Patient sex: M
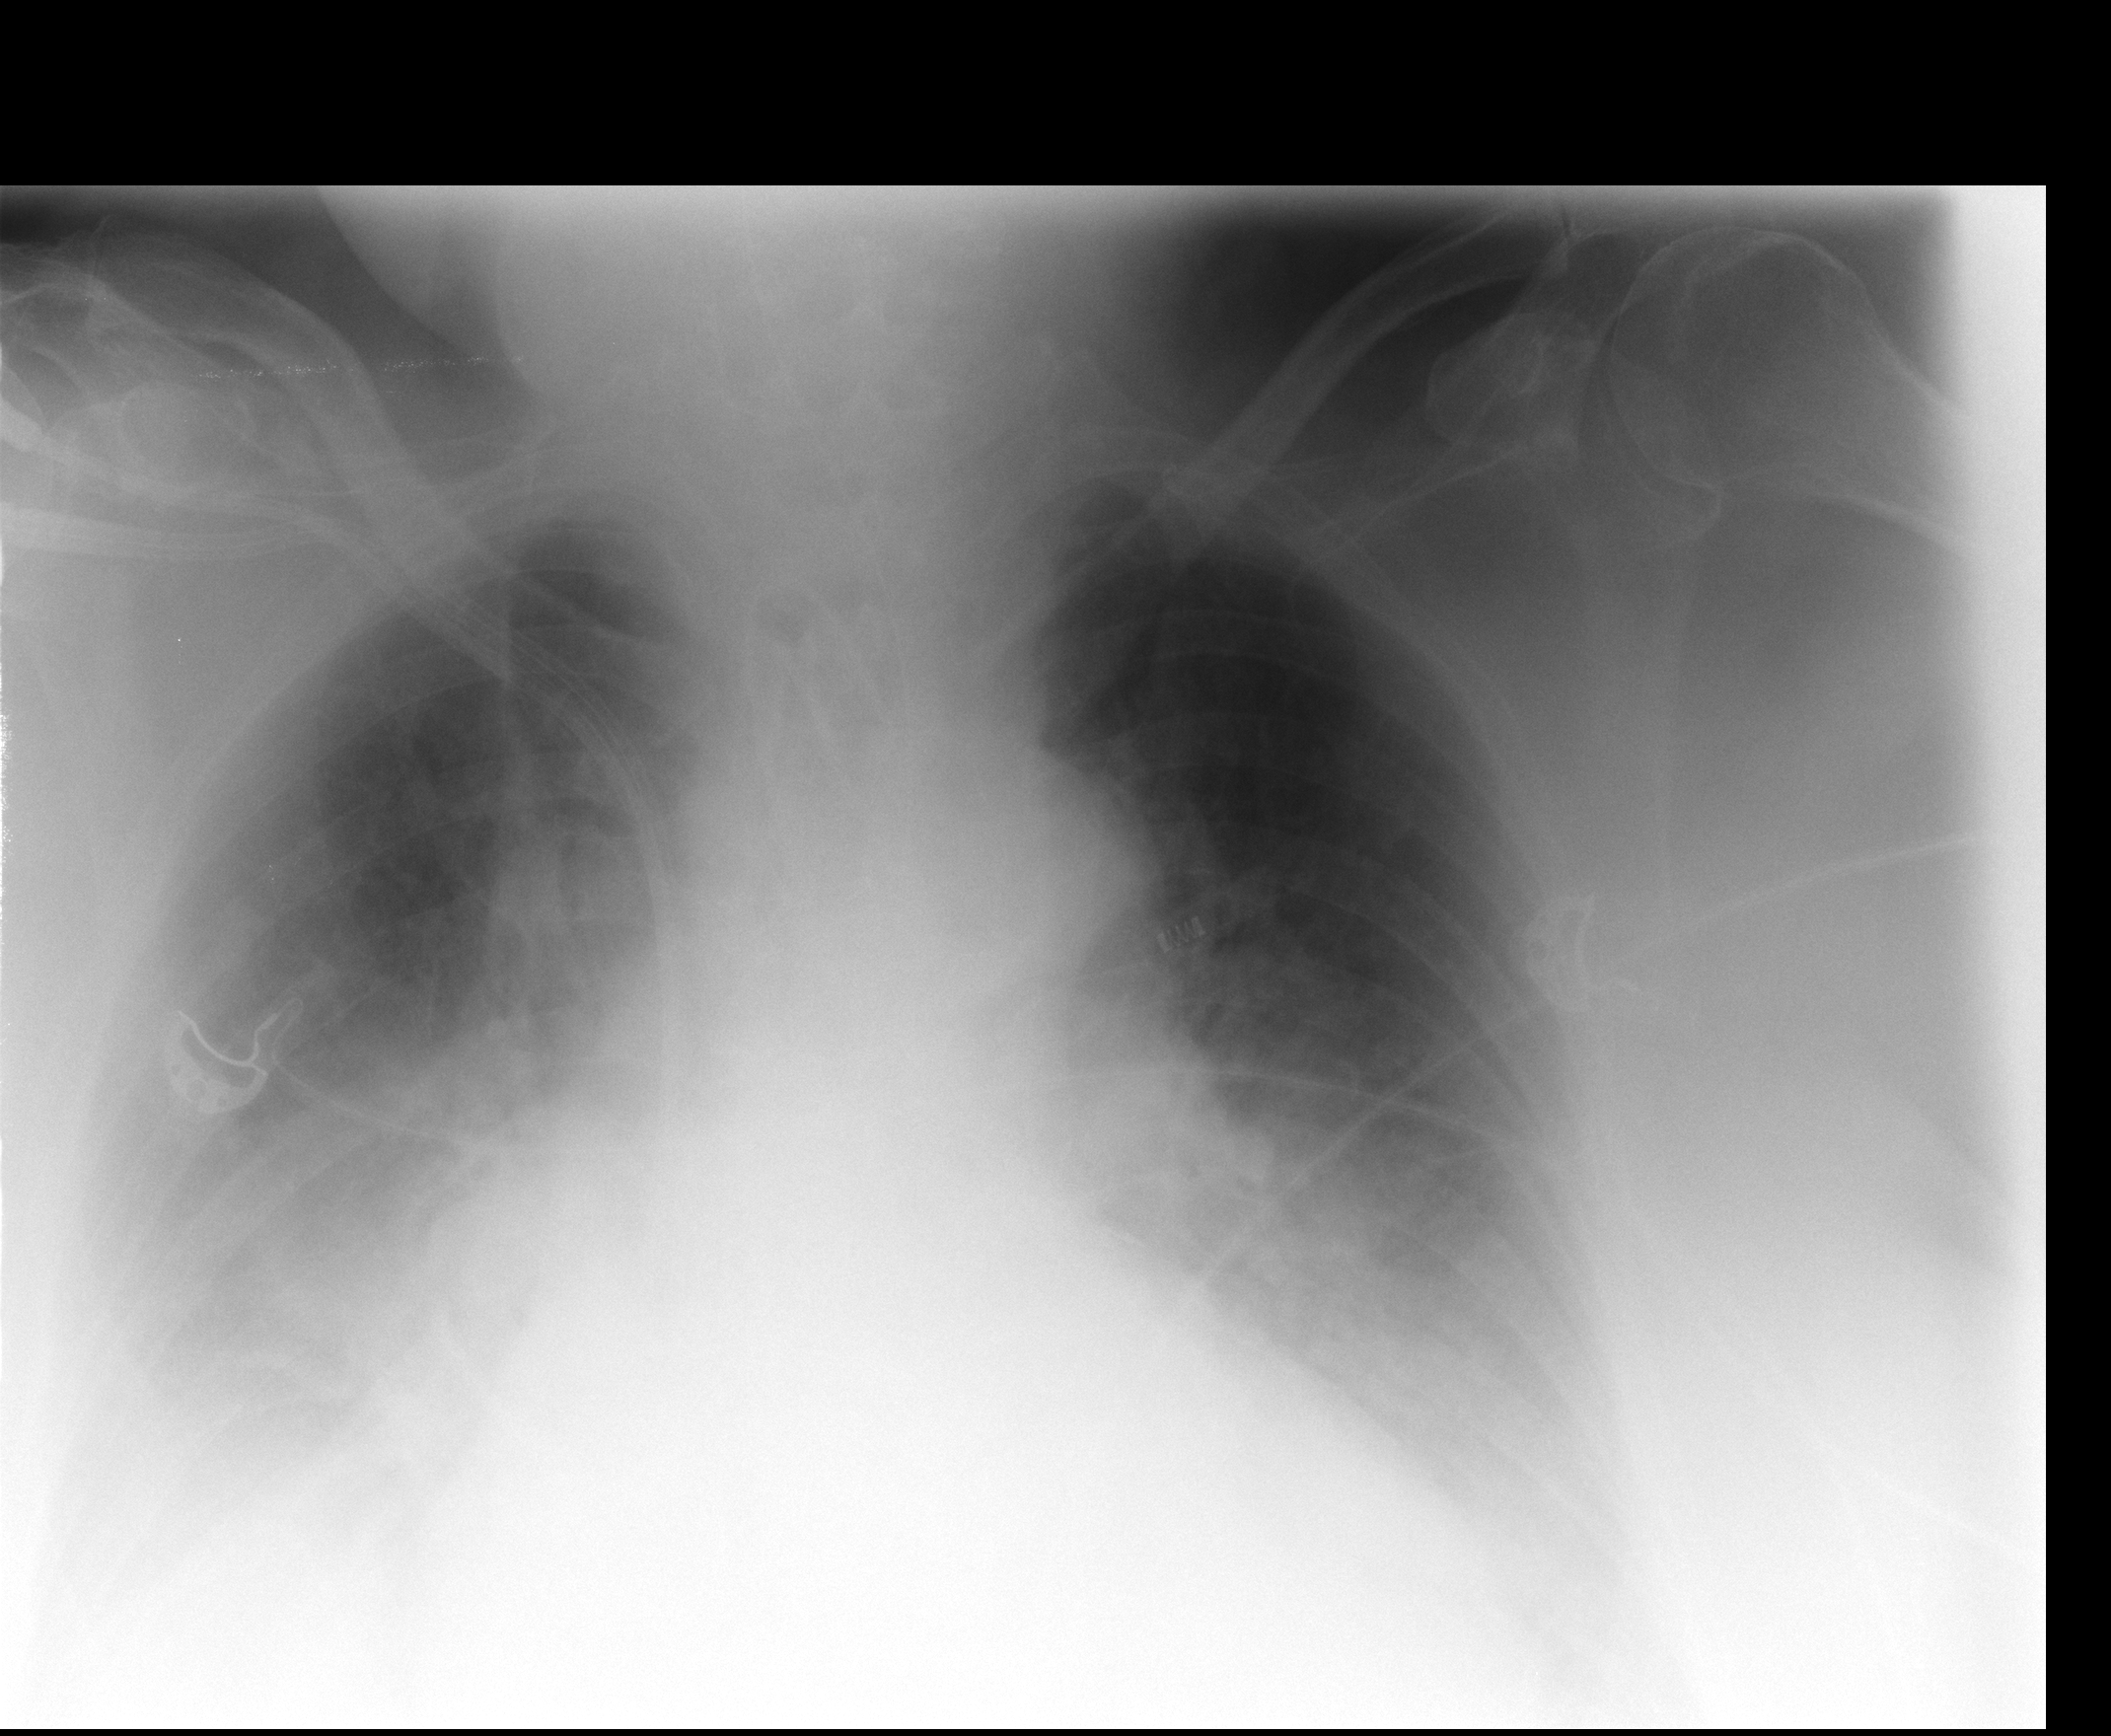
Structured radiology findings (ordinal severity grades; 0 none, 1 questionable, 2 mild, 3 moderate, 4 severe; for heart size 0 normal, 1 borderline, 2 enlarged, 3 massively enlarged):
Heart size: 2
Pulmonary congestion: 3
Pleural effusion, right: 3
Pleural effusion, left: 2
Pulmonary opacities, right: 1
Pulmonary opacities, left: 1
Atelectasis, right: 2
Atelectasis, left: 2